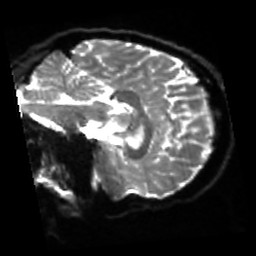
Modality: sbref
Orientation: sagittal
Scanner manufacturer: siemens
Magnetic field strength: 3 T
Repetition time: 4 s
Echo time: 0.0594 s